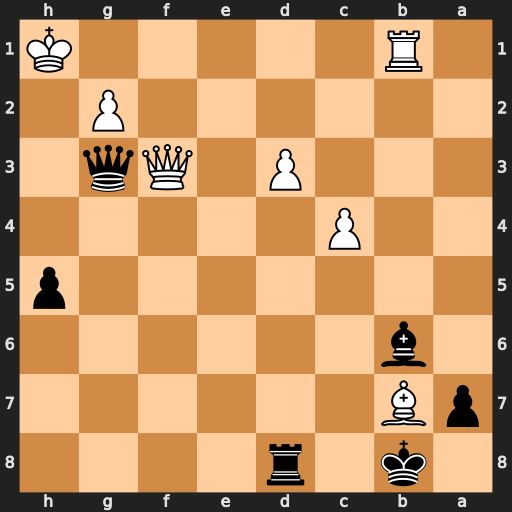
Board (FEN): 1k1r4/pB6/1b6/7p/2P5/3P1Qq1/6P1/1R5K
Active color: b
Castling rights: -
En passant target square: -
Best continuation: Qh4+ Qh3 Qxh3+ gxh3 Kxb7 c5 Rxd3